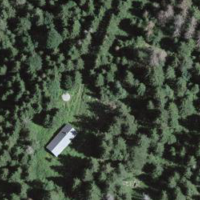
EUNIS habitat code: 43
Species observed at this site:
Petasites albus